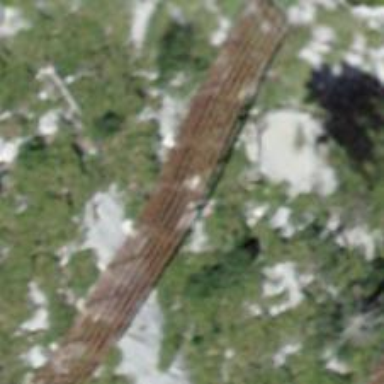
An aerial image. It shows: Fence used for avalanche protection.